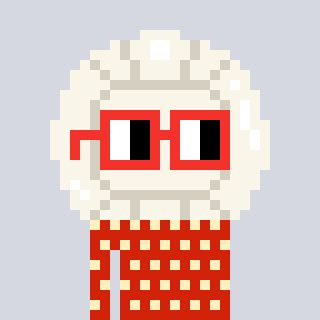
a pixel art character with square red glasses, a volleyball-shaped head and a red-colored body on a cool background